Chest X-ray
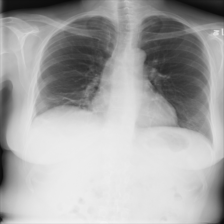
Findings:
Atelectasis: positive
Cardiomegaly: negative
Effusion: positive
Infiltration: negative
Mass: negative
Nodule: negative
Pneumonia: negative
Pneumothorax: negative
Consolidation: negative
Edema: negative
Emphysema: negative
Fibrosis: negative
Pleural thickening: negative
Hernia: negative